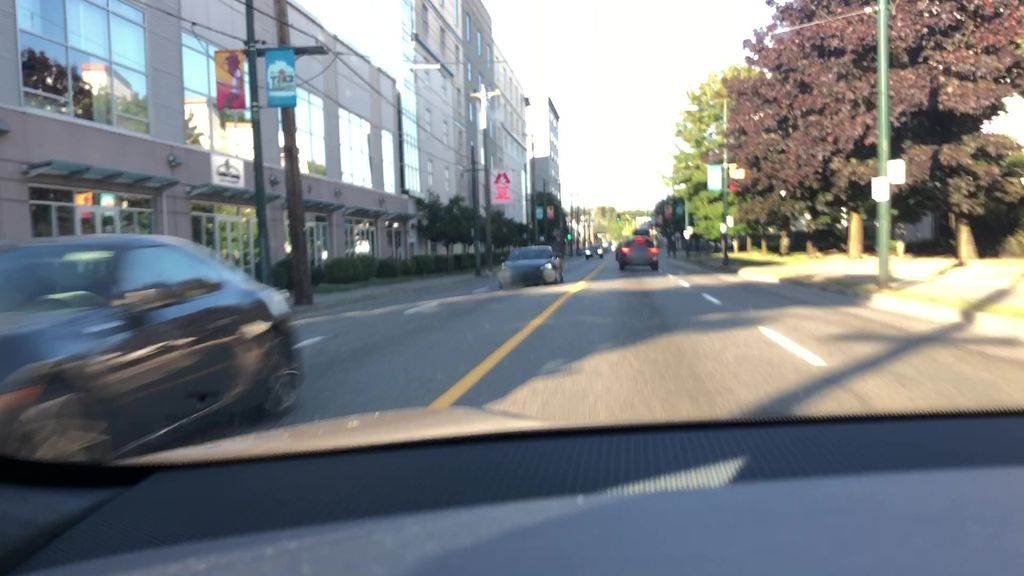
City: vancouver